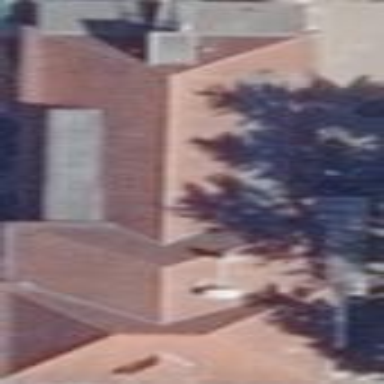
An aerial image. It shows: Kindergarten with pyramidal roof shape.